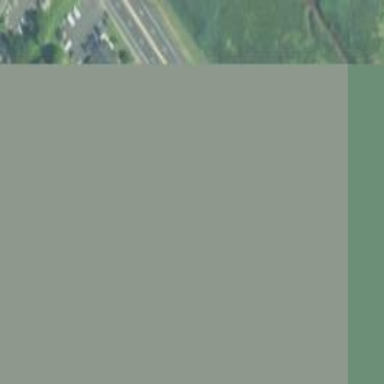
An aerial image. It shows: Trunk link highway.